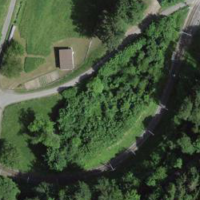
EUNIS habitat code: 41
Species observed at this site:
Tussilago farfara